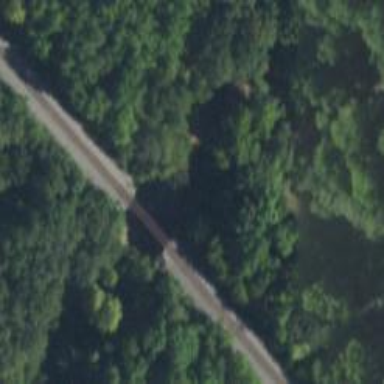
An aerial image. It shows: Railway bridge.